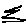
Label: zigzag